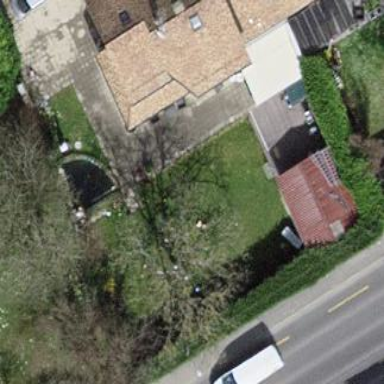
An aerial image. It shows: Garden surrounded by fence.